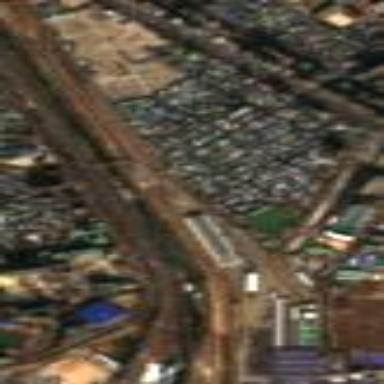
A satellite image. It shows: Subway depot within railway land use area.